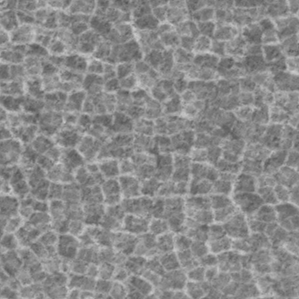
Label: frost